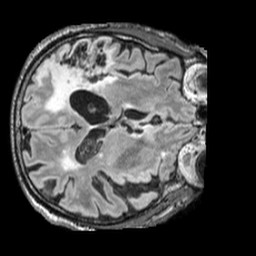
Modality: FLAIR
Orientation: axial
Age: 75
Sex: male
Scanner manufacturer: siemens
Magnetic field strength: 3 T
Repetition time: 5 s
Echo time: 0.387 s